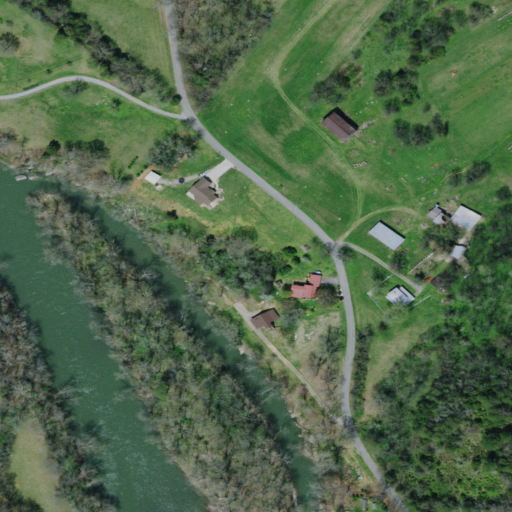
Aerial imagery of valley in Tennessee named Seven Springs Valley containing pasture, deciduous forest, open development, open water, low intensity development, evergreen forest, and mixed forest